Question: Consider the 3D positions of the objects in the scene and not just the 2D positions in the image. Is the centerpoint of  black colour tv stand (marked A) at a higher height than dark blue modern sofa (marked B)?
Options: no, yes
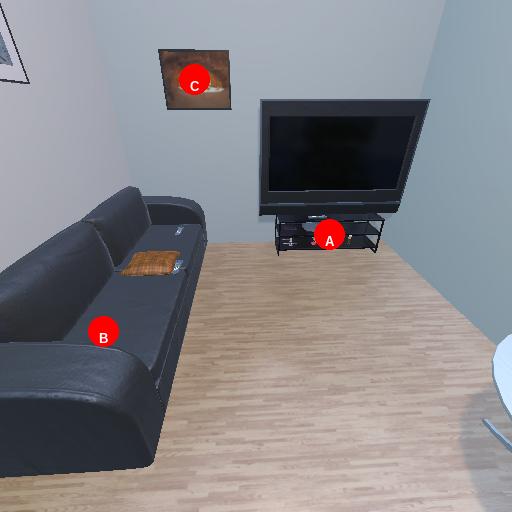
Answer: no